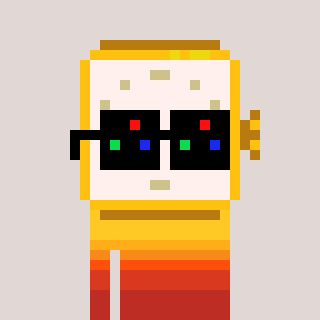
a pixel art character with square black sunglasses, a watch-shaped head and a grayscale-colored body on a warm background